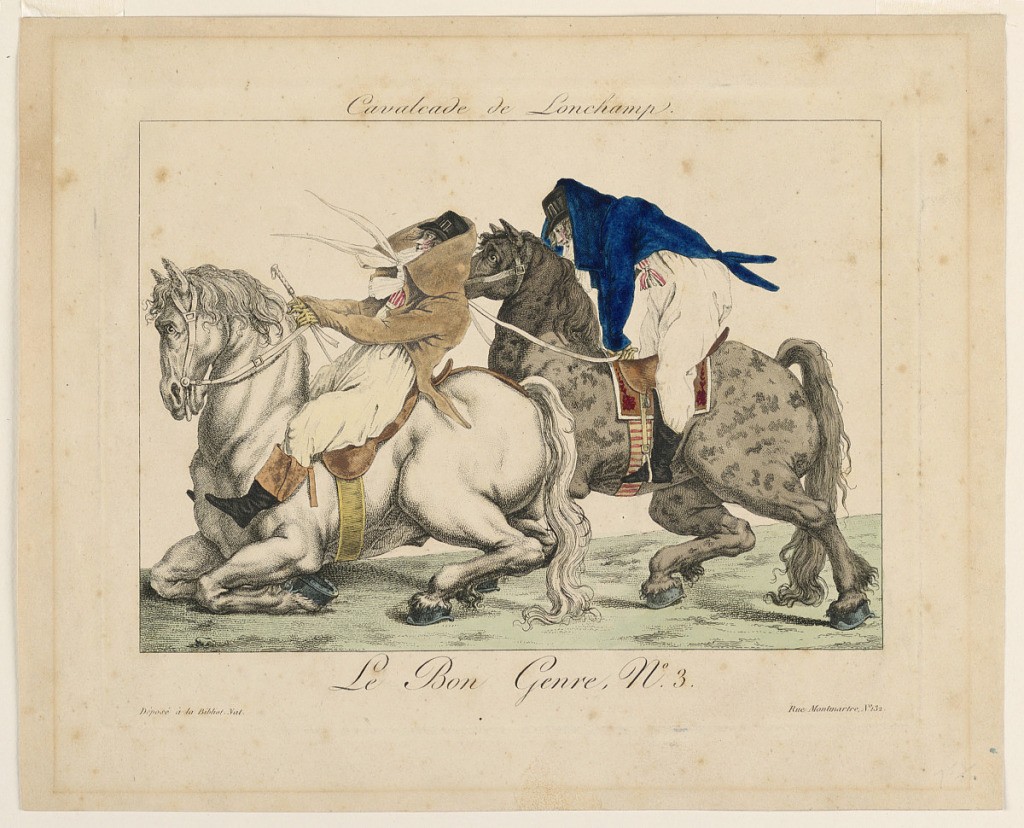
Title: Cavalcade de Longchamp
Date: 1810–1815
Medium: Engraving, brush and watercolor on paper
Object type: Print
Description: Two fops riding drafting horses, one down on its knees. At top: title. Below: " Le Bon Genre, No. 3" and " Déposé à la Bibliot[heque] Nat[tionale]…Rue Monmartre, No. 132."